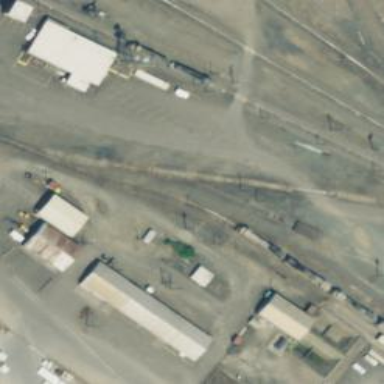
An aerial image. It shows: Railway siding with rails.